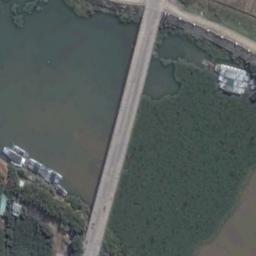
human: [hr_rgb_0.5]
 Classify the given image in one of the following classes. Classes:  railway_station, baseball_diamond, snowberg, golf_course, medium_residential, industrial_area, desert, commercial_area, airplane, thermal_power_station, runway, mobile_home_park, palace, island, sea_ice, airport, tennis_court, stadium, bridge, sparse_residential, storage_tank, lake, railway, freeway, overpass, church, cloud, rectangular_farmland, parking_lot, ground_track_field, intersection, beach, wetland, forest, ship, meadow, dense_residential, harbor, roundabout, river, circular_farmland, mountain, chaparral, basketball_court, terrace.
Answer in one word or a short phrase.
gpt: bridge